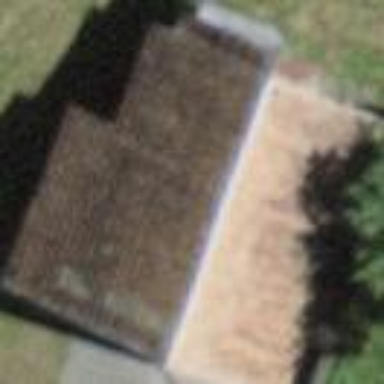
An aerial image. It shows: Rural barn.